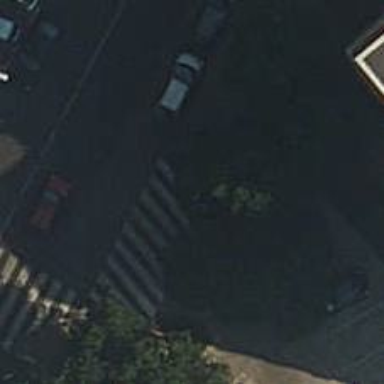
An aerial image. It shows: Zebra crossing on the road.